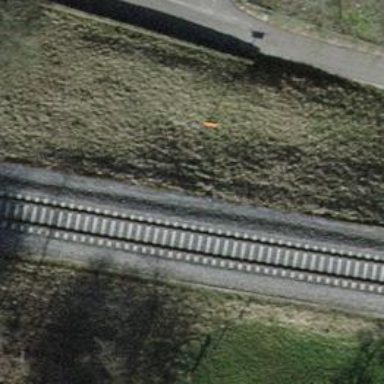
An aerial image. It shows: Pipeline marker.